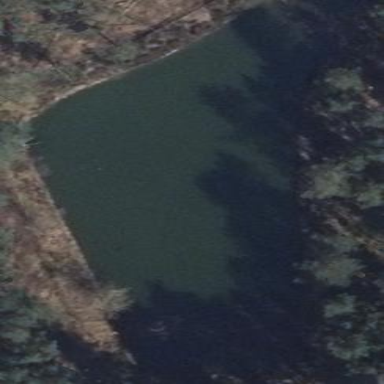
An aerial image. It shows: Pond of fire water used for emergency purposes.